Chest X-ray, PA view. Patient: 53 years old, sex M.
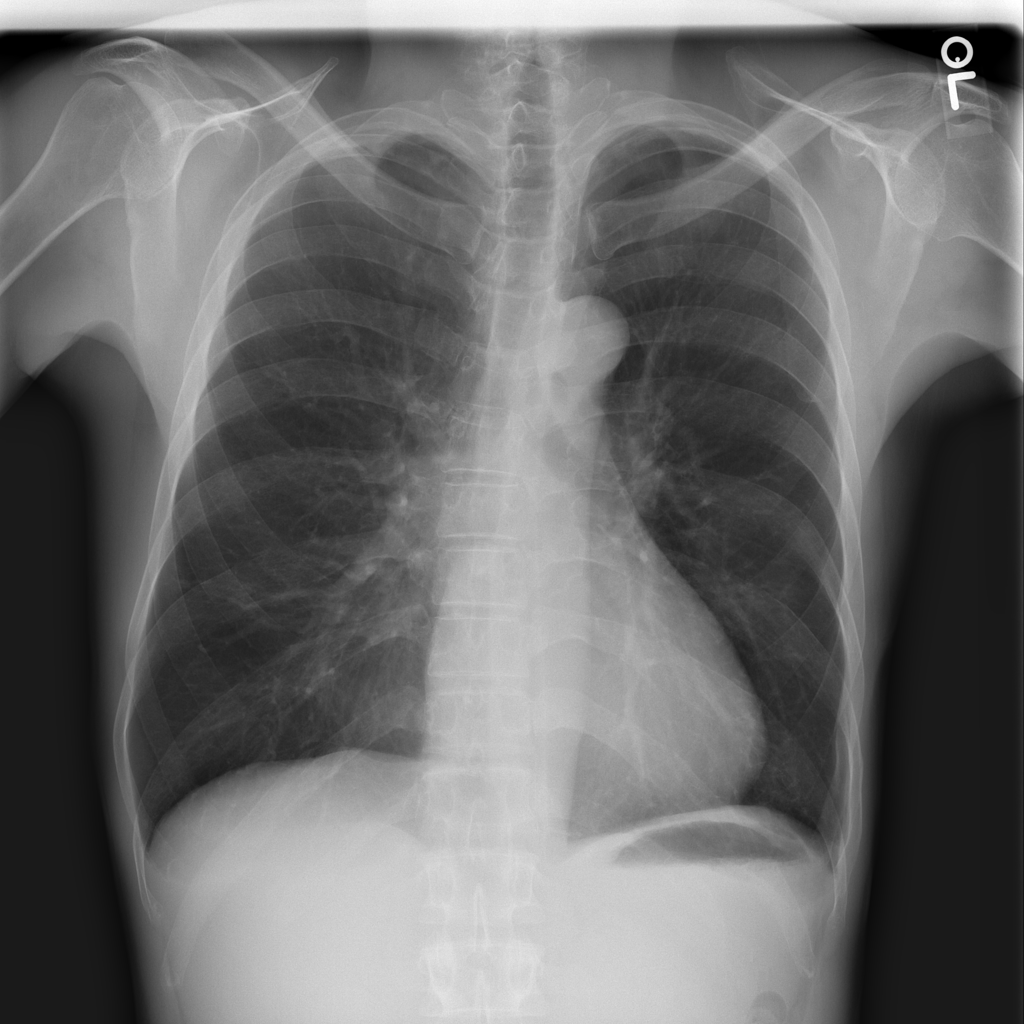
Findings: Infiltration, Nodule